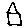
Label: house